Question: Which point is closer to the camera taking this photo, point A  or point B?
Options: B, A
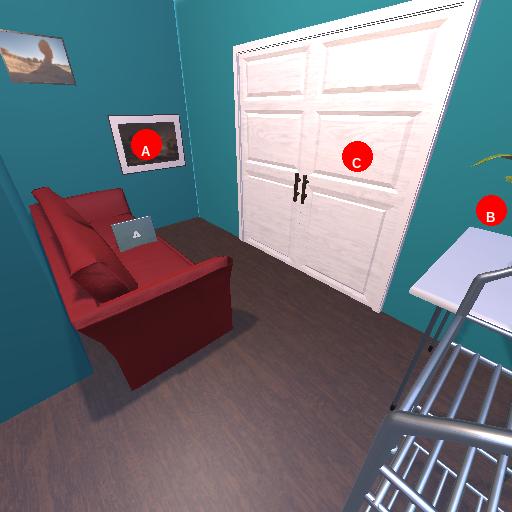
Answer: B